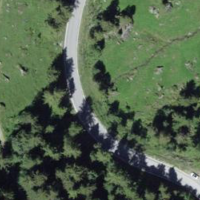
EUNIS habitat code: 26
Species observed at this site:
Ptyonoprogne rupestris